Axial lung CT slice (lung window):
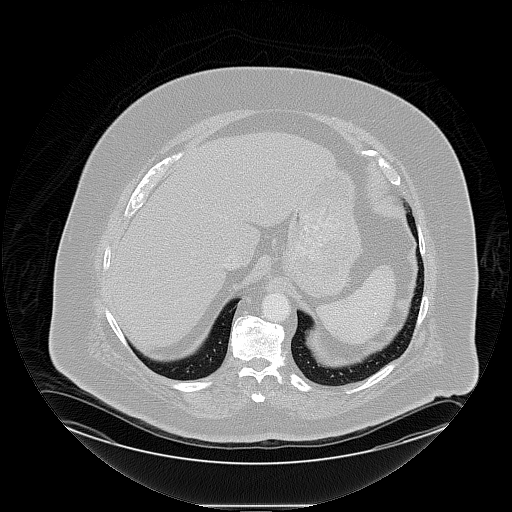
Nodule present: no